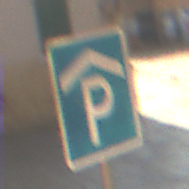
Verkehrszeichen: Parkhaus
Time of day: MorningAfternoon
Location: Outdoor (Urban)
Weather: Clear
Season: NotSpecified
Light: Natural